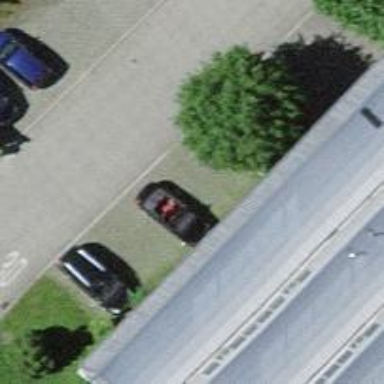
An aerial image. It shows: Street side parking area.